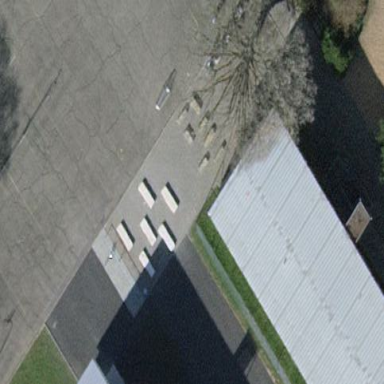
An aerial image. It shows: School building with flat roof.